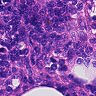
Metastatic tissue present: no